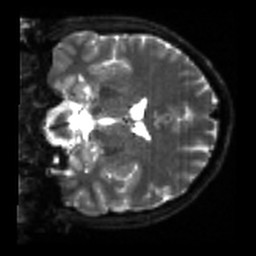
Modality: sbref
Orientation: coronal
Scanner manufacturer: siemens
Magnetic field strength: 3 T
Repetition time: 4 s
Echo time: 0.0594 s